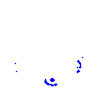
Particle: proton